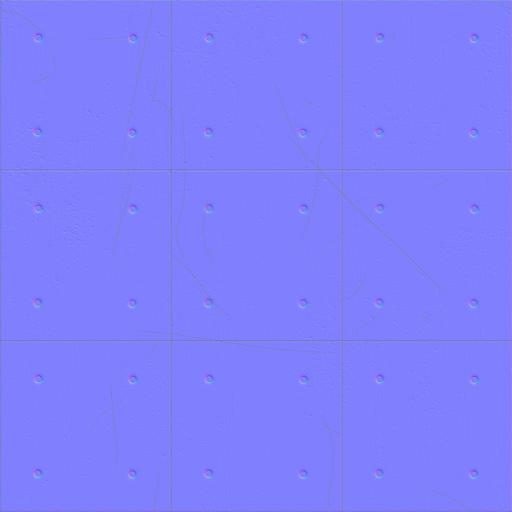
concrete flat pattern smooth tiled tiles